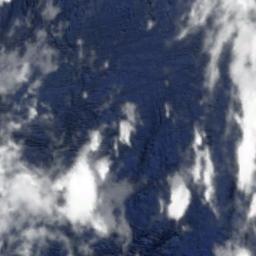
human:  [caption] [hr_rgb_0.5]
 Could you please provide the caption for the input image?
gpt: The stratocumulus are located above the surface of the sea .

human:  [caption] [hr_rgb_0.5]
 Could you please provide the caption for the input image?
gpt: A thin cloud of thin clouds floated in the air .

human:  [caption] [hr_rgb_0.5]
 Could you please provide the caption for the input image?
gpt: White clouds on blue sea .

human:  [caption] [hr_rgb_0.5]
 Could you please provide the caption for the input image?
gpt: The white cloud is above blue sea .

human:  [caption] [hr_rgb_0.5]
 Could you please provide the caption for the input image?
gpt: There are some gray and white clouds over a blue sea .